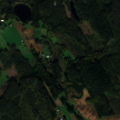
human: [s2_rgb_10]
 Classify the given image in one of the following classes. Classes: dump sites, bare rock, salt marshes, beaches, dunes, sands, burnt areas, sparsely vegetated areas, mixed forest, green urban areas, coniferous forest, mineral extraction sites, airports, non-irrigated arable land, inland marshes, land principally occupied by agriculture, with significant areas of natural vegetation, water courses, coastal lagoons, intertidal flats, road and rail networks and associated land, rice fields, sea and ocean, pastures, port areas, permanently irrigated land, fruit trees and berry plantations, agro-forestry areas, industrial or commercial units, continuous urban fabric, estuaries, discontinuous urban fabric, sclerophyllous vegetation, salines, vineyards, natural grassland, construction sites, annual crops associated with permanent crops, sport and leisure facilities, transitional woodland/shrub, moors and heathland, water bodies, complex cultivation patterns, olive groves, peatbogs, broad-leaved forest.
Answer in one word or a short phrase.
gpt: non-irrigated arable land, land principally occupied by agriculture, with significant areas of natural vegetation, coniferous forest, mixed forest, transitional woodland/shrub